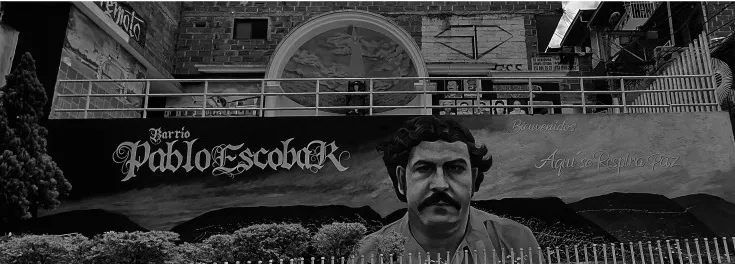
The area in the barrio shown to tourists with a mural of Pablo Escobar and the inscription: 'Welcome, here one respires peace' (Author 2022).
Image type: radiology (mri)